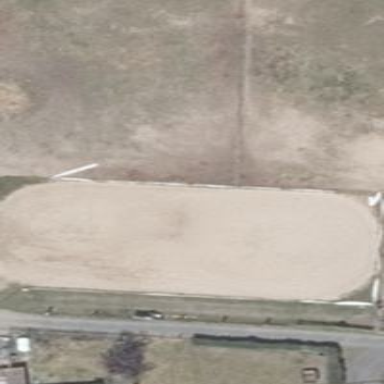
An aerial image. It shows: Equestrian pitch for leisure land sports.